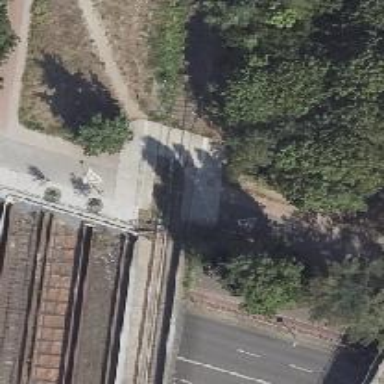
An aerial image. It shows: Railway crossing.